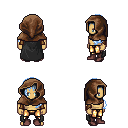
a pixel art fantasy rpg character, male body template, human, tanned skin, black cape, gold greaves, white cyan left-swept hairstyle, cloth hood, cloth bracers, maroon shoes, four views (front, back, left, right), 2x2 character sprite sheet, small pixel art, hard edges, no anti-aliasing